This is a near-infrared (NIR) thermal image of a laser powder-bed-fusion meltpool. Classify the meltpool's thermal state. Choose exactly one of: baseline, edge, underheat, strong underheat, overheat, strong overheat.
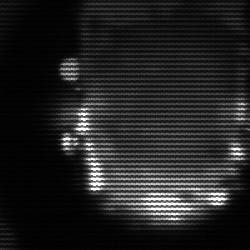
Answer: baseline